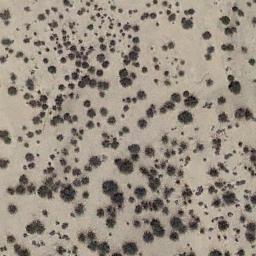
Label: chaparral